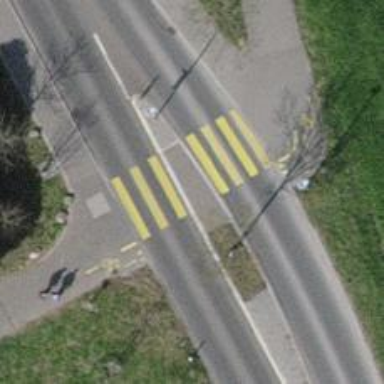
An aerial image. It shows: Zebra crossing with pedestrian island.